Question: I am writing a simple program in Python that has to merge two list. I have taken the following pseudocode from .

Now I have written following Program in Python.
'''
def merge_list(a,b):
a,b = sorted(a),sorted(b)
p1,p2,i = 0,0,0 #python indices start from 0
c = [0 for x in range(len(a)+len(b))]
while i<(len(a)+len(b)):
if a[p1] <= b[p2]:
c[i] = a[p1]
p1 = p1 + 1
else:
c[i] = b[p1]
p2 = p2 + 1
i += 1
return c
res = merge_list([1,3,5],[2,4,6])
'''
Now I am getting Error with .
Please correct me what I am doing wrong here?
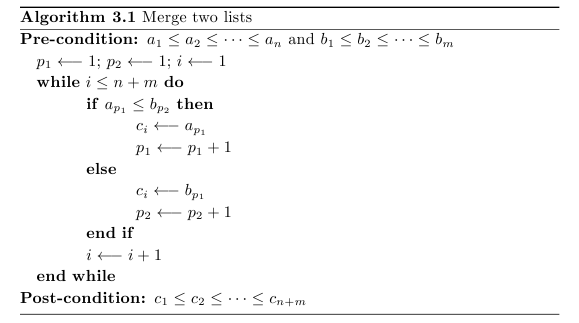
Answer: As others have pointed out, you mixed up 'p1' and 'p2'. But you also have to check for an empty list, and you also have to account for the possibility that the inputs do not have the same length. This algorithm does not list all of its preconditions, namely, 'n' must be less than or equal to 'm' for it to work as written. So let's take care of that.
'''
>>> def merge_list(a,b):
a,b = sorted(a),sorted(b)
if len(a) > len(b):
a,b = b,a
p1,p2,i = 0,0,0 #python indices start from 0
c = [0 for x in range(len(a)+len(b))]
while i<(len(a)+len(b)):
if p1<len(a) and p2<len(b) and a[p1] <= b[p2]:
c[i] = a[p1]
p1 = p1 + 1
elif p2<len(b):
c[i] = b[p2]
p2 = p2 + 1
i += 1
return c
>>> merge_list([1,3,5,7,9],[2,4,6,8])
[1, 2, 3, 4, 5, 6, 7, 8, 9]
>>> merge_list([1,3,5],[2,4,6,7])
[1, 2, 3, 4, 5, 6, 7]
'''
The first three lines of this revised are not strictly from the pseudocode, but otherwise this is a 1-to-1 pairing with the pseudocode.
Note that Sabyasachi's answer is a lot more pythonic and would generally be preferred.